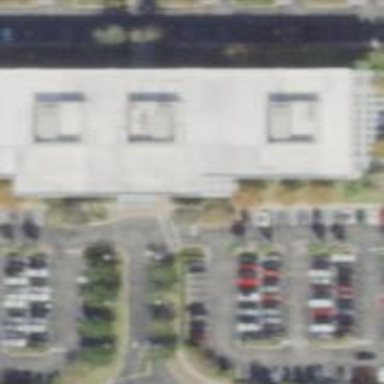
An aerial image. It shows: Commercial building.